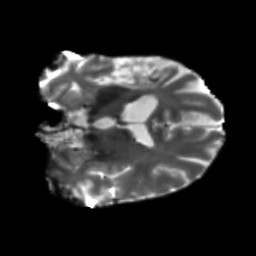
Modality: T2w
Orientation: coronal
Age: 41
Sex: male
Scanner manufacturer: siemens
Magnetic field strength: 3 T
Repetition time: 5.25 s
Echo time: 0.08 s